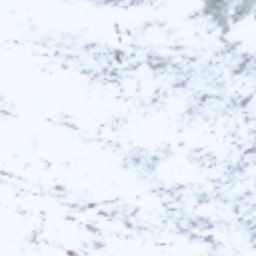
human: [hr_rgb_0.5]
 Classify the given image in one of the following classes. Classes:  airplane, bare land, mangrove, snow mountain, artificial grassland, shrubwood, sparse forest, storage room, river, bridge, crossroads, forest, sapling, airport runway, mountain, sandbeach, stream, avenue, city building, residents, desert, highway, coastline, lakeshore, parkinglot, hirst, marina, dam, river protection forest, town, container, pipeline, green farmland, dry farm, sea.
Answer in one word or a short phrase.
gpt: snow mountain